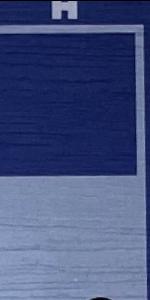
Label: Empty